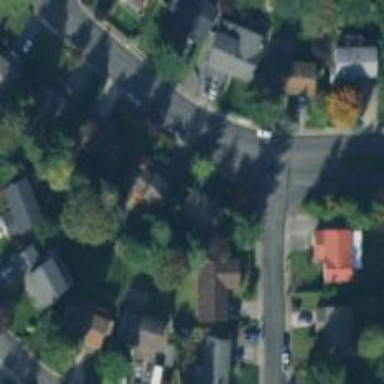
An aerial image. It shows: Neighborhood.